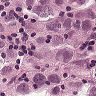
Metastatic tissue present: yes